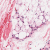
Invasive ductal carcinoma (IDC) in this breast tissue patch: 0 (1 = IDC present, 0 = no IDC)